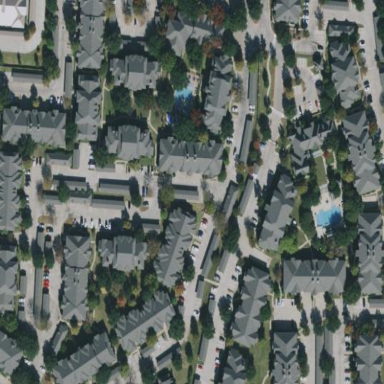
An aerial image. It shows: Residential area with apartments.